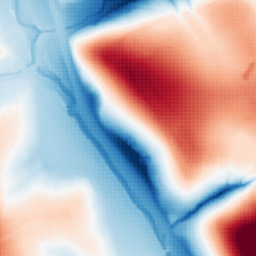
Category: classical
Decomposition family: gaussian_anisotropic
Decomposition parameters: sigma_x: 50
sigma_y: 50
Upsampling method: sinc_blackman
Upsampling parameters: scale: 4
kernel_size: 8
Upsampling scale: 4